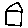
Label: house